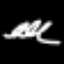
Label: squiggle